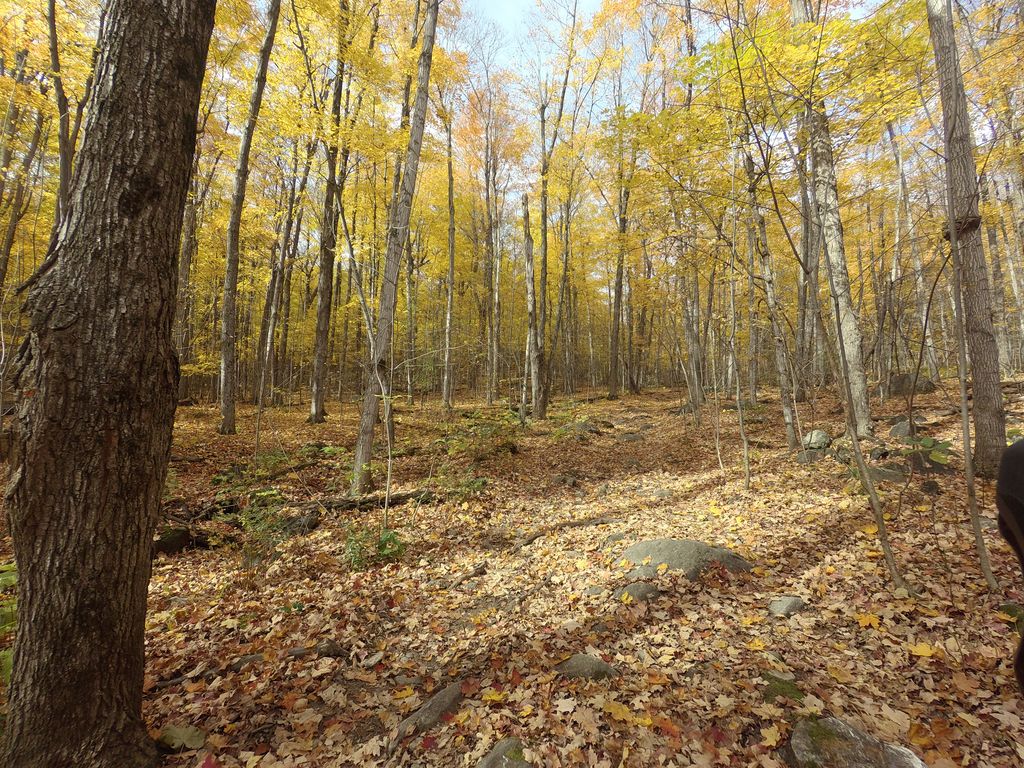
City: ottawa-gatineau